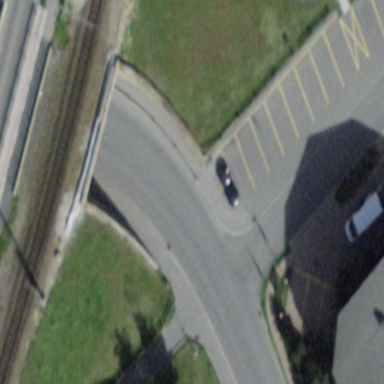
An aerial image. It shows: Parking lane.